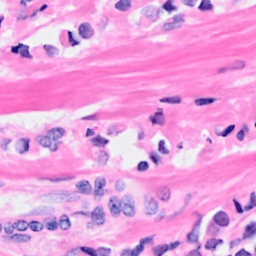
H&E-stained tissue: Breast